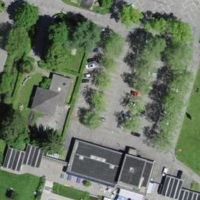
EUNIS habitat code: 53
Species observed at this site:
Senecio vulgaris